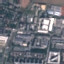
Label: Industrial